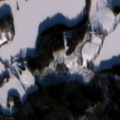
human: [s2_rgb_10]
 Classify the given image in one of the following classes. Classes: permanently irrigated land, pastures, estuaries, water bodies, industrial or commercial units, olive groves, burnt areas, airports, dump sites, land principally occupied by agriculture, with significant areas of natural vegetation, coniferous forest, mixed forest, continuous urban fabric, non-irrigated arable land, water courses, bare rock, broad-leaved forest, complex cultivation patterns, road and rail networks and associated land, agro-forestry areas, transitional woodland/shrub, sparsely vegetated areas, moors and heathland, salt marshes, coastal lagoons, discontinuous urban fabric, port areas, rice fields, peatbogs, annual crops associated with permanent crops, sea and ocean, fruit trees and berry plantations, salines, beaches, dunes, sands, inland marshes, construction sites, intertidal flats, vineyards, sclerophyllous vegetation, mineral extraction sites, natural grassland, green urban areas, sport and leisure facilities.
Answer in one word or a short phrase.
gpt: land principally occupied by agriculture, with significant areas of natural vegetation, coniferous forest, mixed forest, water bodies